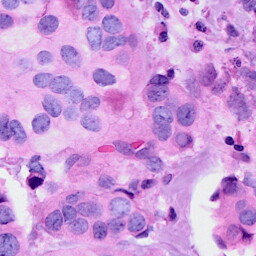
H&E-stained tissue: Breast